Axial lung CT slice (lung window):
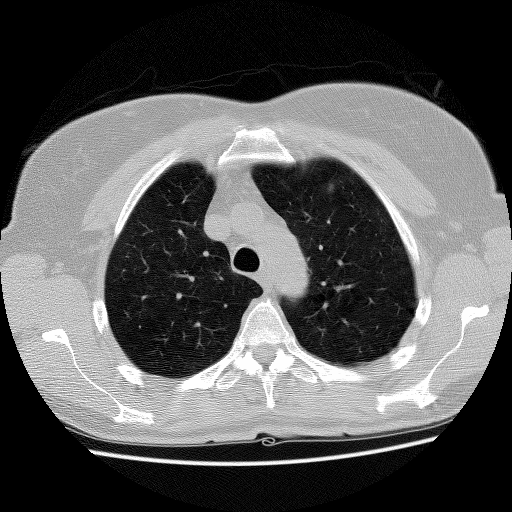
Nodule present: no